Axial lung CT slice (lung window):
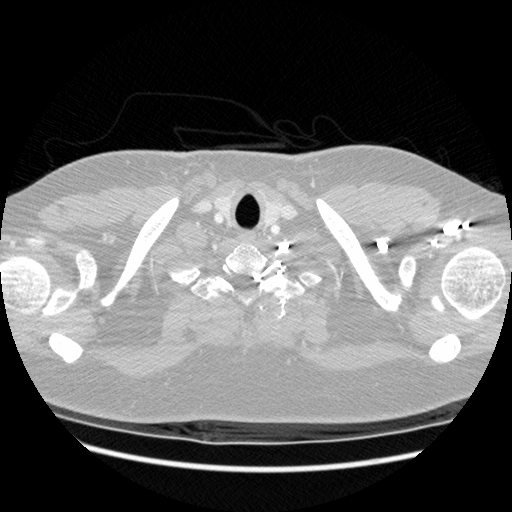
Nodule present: no